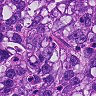
Metastatic tissue present: yes